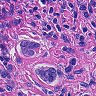
Metastatic tissue present: yes